Question: I'm fiddling around with pointers in C and am still uncertain about some very basics. I came up with the following exemplary code:
'''
#include <stdio.h>
int main(void)
{
int num = 42; // we want to access this integer
void *vptrB = &num; // pointer B points to the integer
void *vptrA = &vptrB; // pointer A points to pointer B
printf("%d
", * (int *) * (void **) vptrA);
return 0;
}
'''
The memory should look something like this:

Are there alternatives to access the integer? Anything bad/unsafe with the example? Is '* (int *) * (void **) vptrA' the only way to access 'num' via 'vptrA' and 'vptrB'?
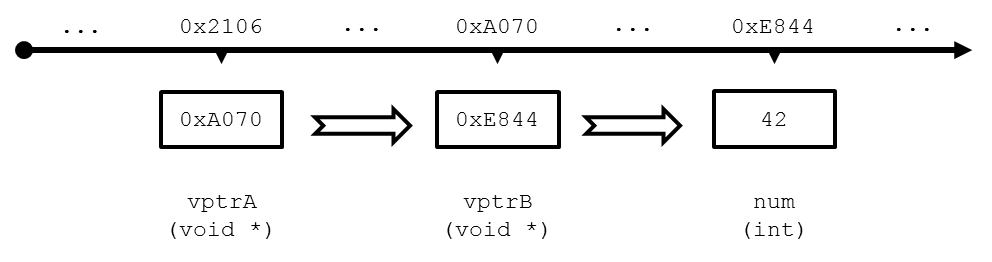
Answer: > Are there alternatives to access the integer?
'''
int num = 42;
int *vptrB = #
int **vptrA = &vptrB;
// All print 42
printf("%d
", num);
printf("%d
", *vptrB);
printf("%d
", **vptrA);
'''
> Anything bad/unsafe with the example?
Use of 'void*' to represent the address to data loses type, alignment, 'const' and 'volatile' information. 'void*' obliges the use of casting to subsequently interpret the referenced data - this is prone to error. Although the code is correct in its casting, it is subject to maintenance mistakes and code review mis-understandings.